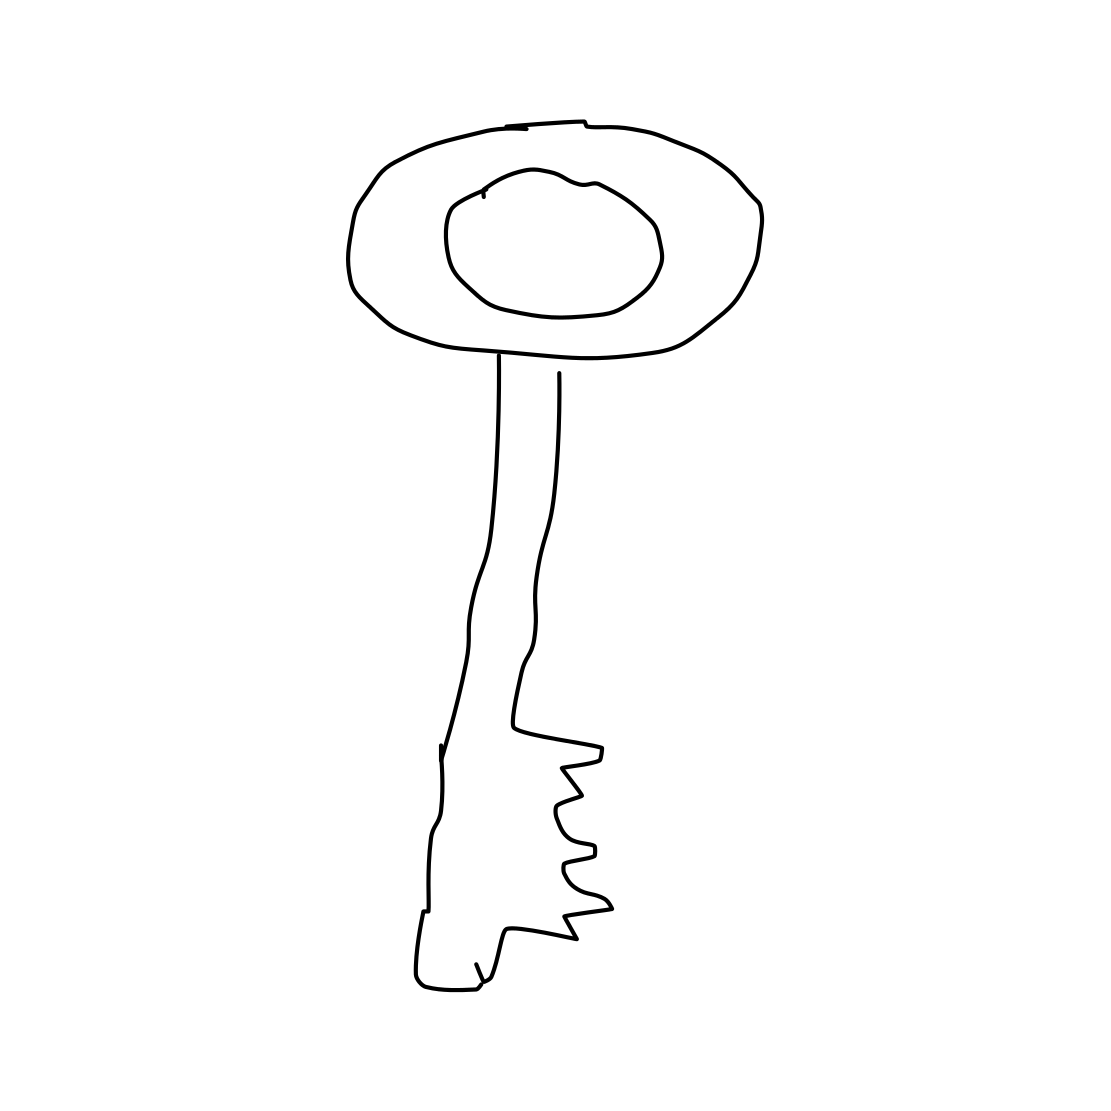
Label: key